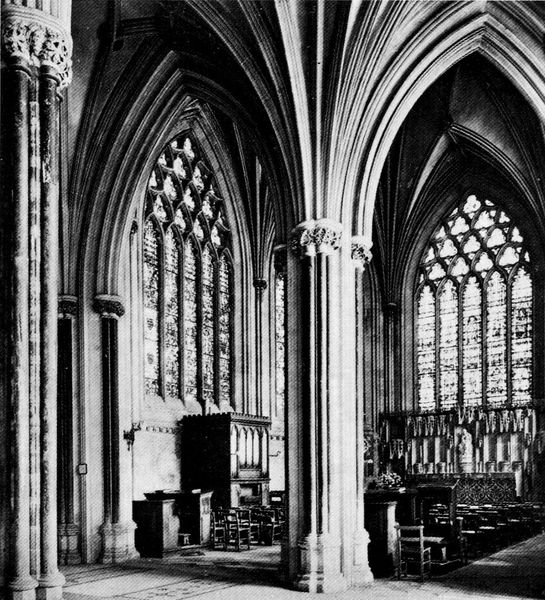
Titel: Kathedrale von Wells (St. Andrew’s Cathedral), Wells/Somerset
Standort: Wells, Kathedrale (EU - GB)
Schlagwörter: dunkel, weiß, blumen, fenster, glas, licht, pfeiler, schwarz, stuhl, stühle, säule, säulen, arm, kirche, innen, gotik, renaissance, statue, bogen, bank, kuppel, spitz, bögen, gewölbe, rippen, mosaik, altar, bänke, kapitell, photo, kirchenschiff, kreuzrippen, orgel, bündelpfeiler, dienste, glasfenster, glasmalerei, gotisch, spitzbogen, pieta, madonna, kapitel, beichtstuhl, bichtstuhl